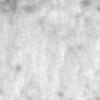
Label: no_change